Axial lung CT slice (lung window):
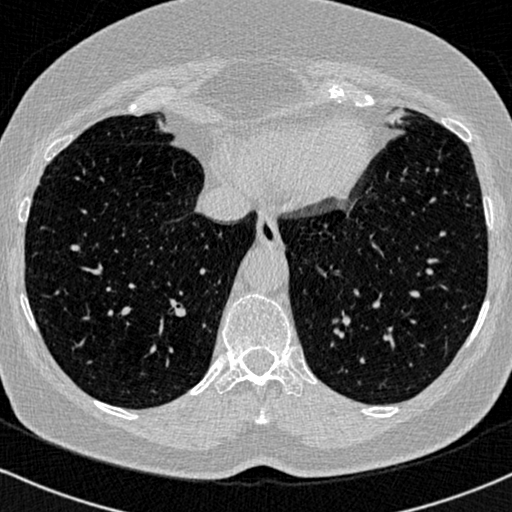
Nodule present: no